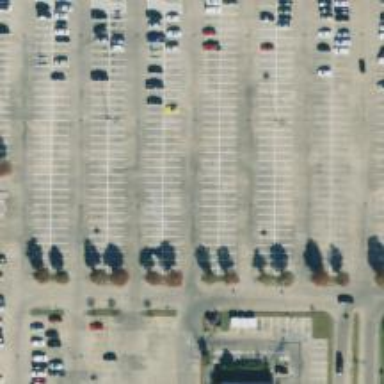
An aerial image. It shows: Parking space.